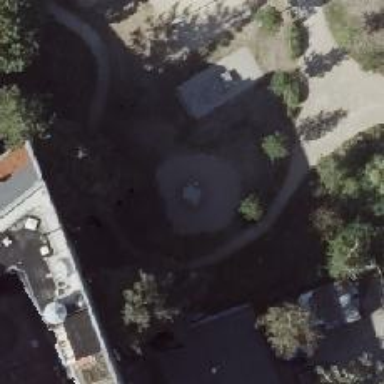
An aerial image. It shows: Climbing wall in the playground.